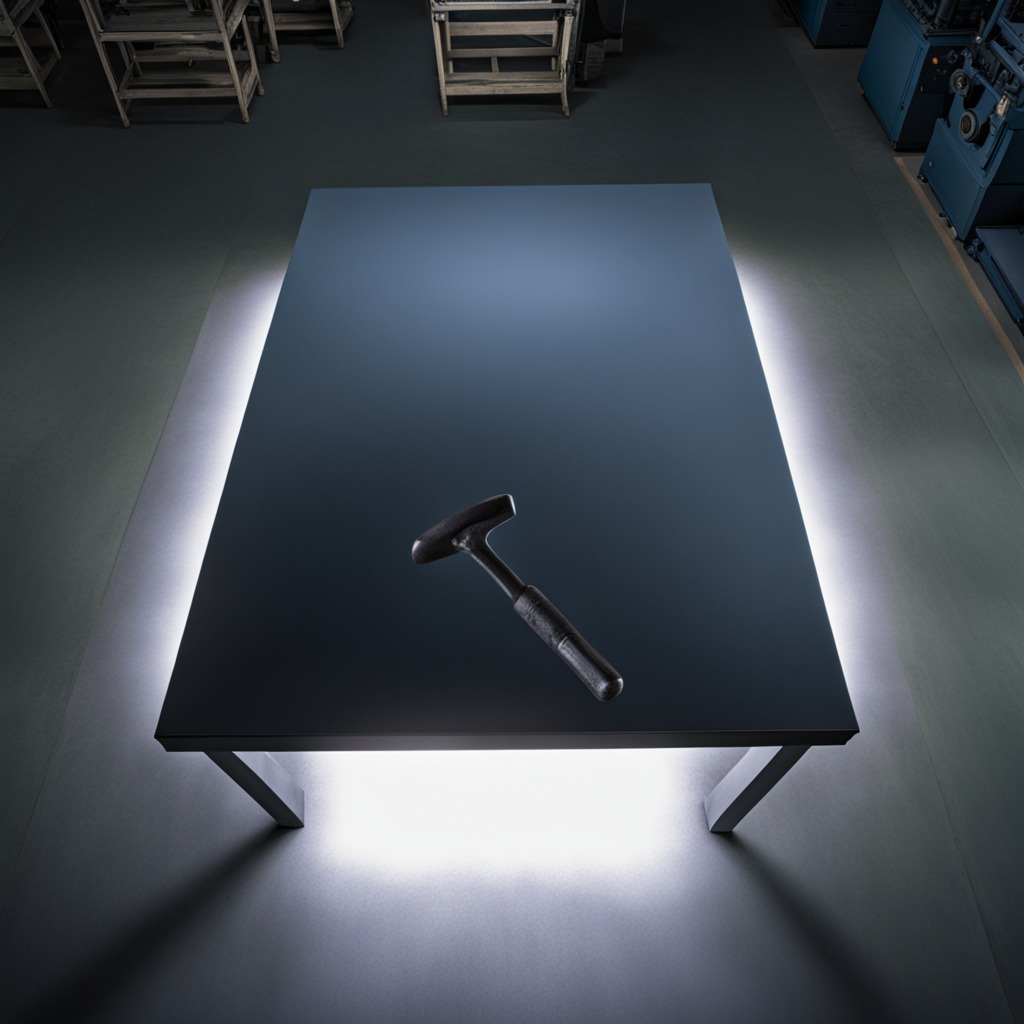
A hammer is lying on a clean empty table in a basement in the evening.